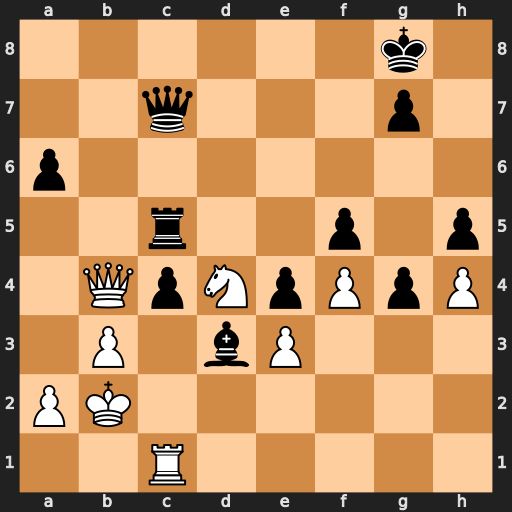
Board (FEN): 6k1/2q3p1/p7/2r2p1p/1QpNpPpP/1P1bP3/PK6/2R5
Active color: w
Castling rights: -
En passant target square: -
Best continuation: Ne6 Qa5 Qxc5